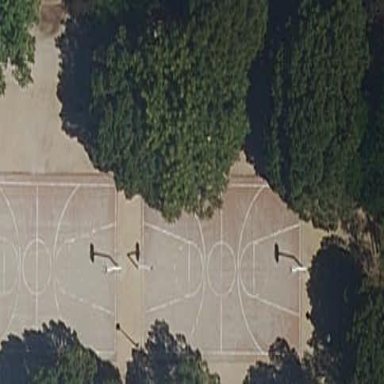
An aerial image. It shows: Basketball court in the leisure land pitch.